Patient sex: M
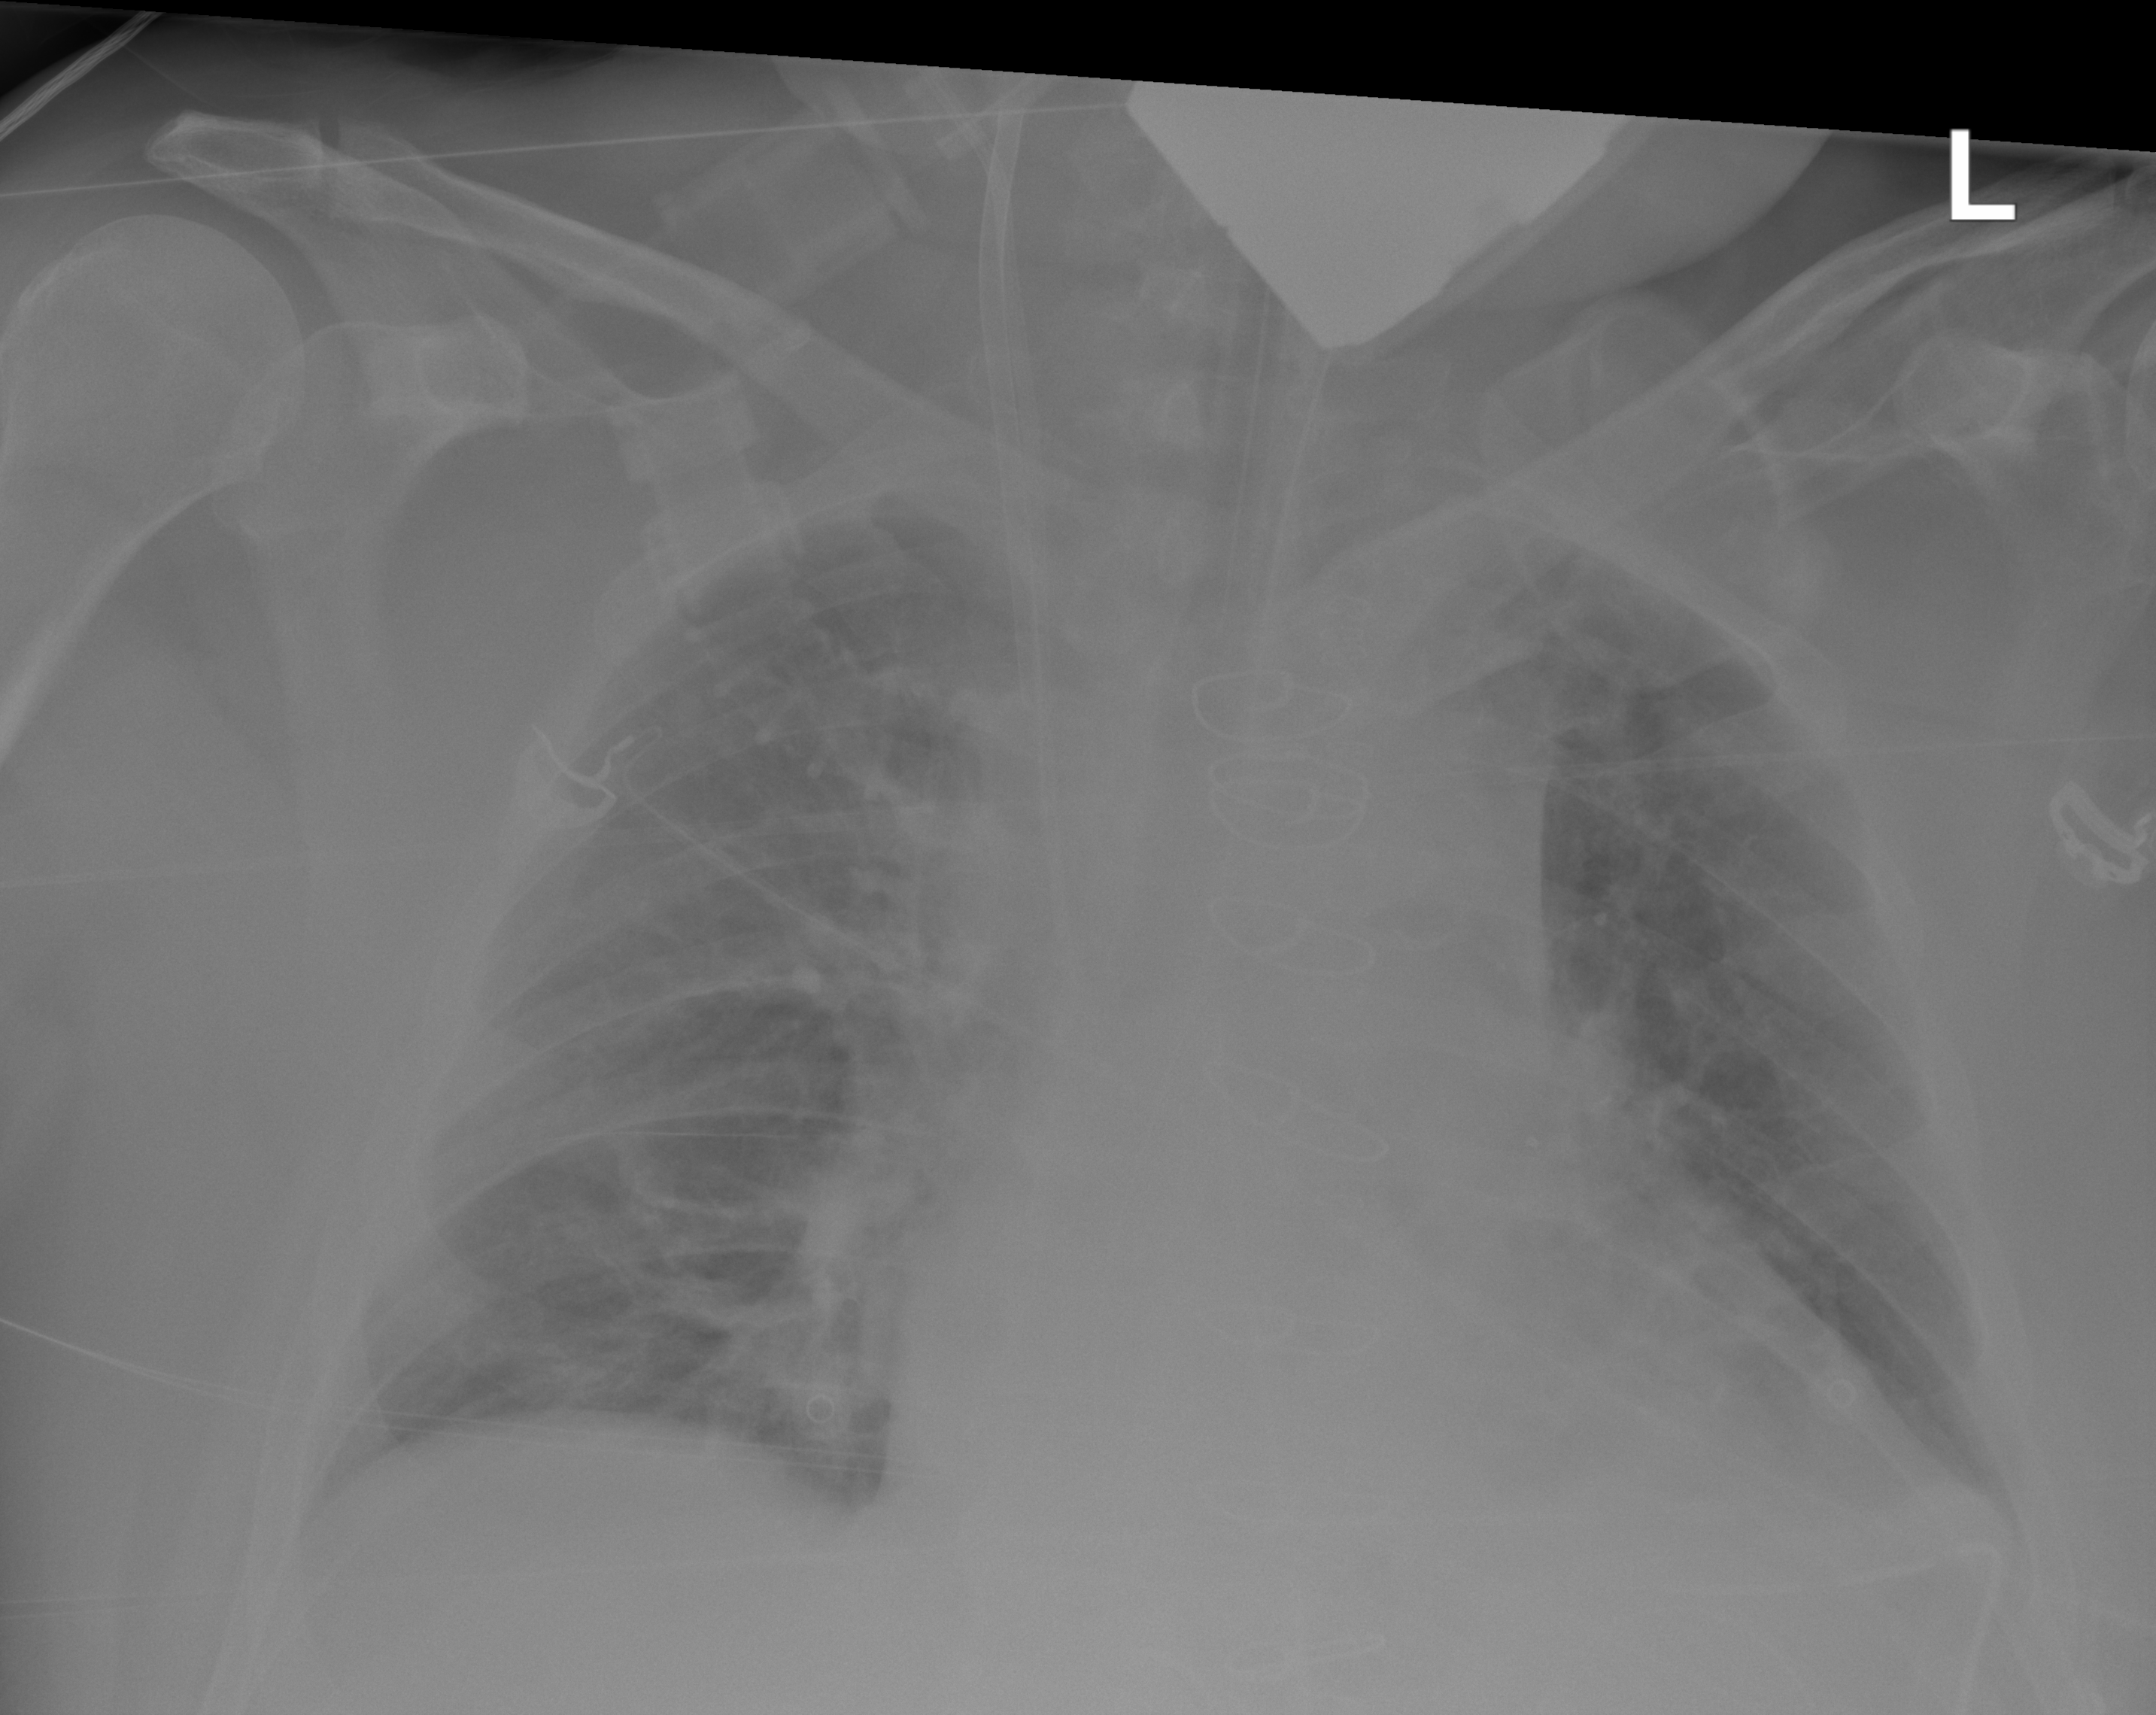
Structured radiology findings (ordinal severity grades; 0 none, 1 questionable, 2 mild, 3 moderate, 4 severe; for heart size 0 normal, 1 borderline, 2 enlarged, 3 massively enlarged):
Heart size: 2
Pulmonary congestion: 2
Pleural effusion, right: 0
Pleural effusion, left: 0
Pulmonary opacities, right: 0
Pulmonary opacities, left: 0
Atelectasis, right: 2
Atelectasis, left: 2